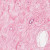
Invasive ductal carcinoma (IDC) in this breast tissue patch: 0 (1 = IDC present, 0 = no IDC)